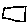
Label: square